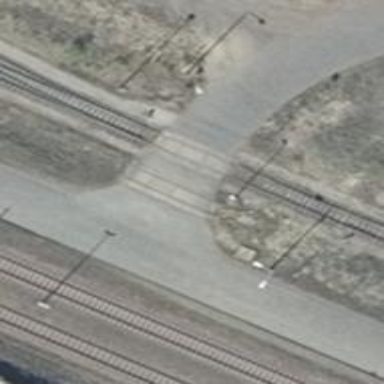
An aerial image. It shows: Railway switch.